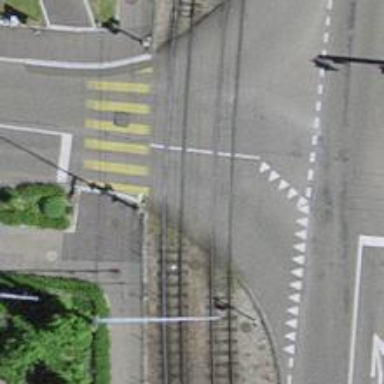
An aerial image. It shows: Level crossing along the railway.